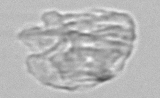
Label: detritus_transparent